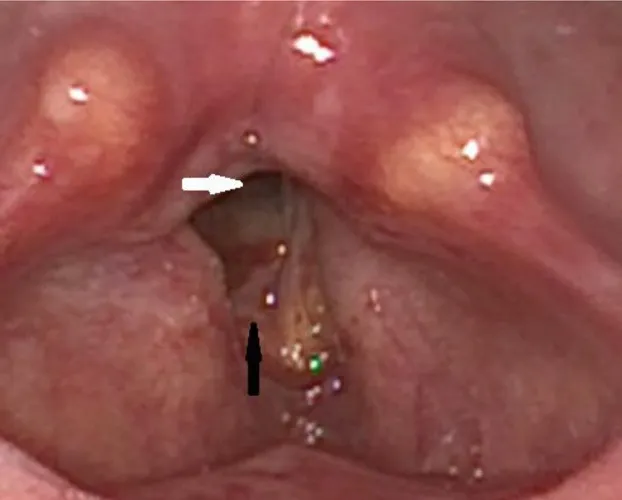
Post-operative finding via laryngoscopy after laser posterior cordectomy: The posterior portion of the glottic gap is open (white arrow), while the anterior portion of the right vocal fold is still swollen postoperatively (black arrow).
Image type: endoscopy (airway_endoscopy)